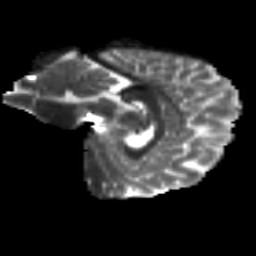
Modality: T2w
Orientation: sagittal
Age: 27
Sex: female
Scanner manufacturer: siemens
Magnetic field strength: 3 T
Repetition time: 8.8 s
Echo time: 0.085 s